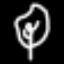
Label: leaf